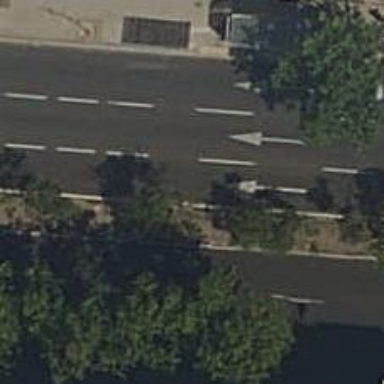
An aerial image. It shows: Tunnel with steps on the road.